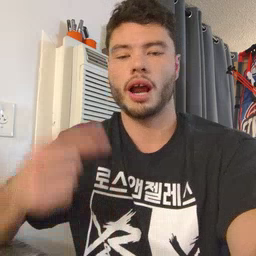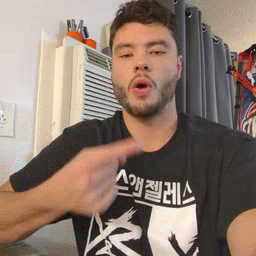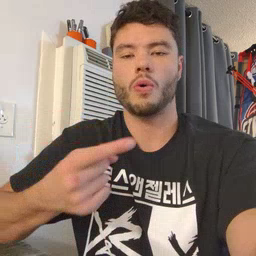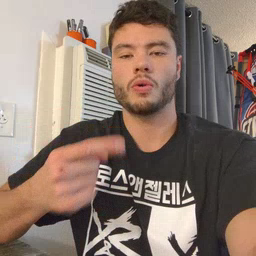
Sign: owie